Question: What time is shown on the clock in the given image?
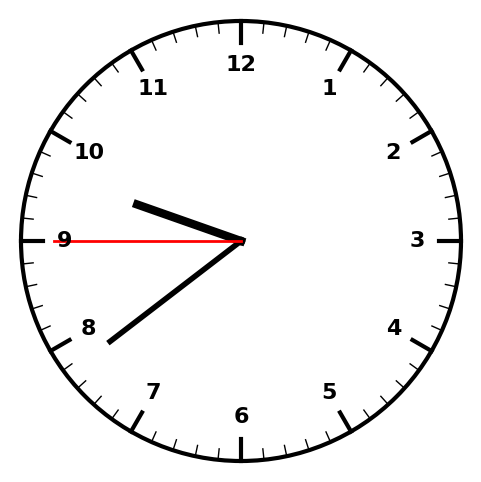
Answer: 09:38:45